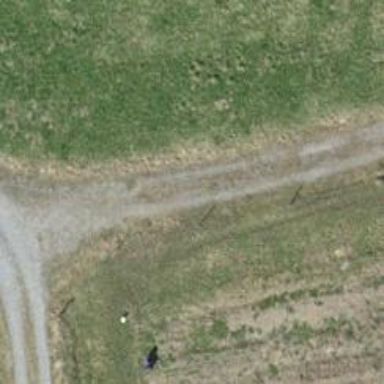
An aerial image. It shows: Compacted track road with grade3 tracktype.